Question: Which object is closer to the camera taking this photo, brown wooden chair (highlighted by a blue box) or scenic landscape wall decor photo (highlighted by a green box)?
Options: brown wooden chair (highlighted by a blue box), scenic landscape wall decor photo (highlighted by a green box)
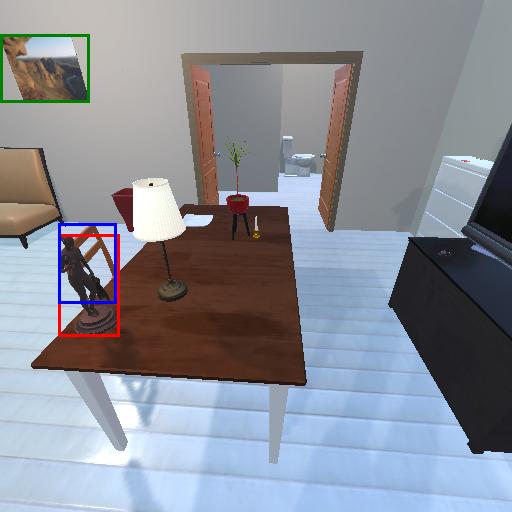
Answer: brown wooden chair (highlighted by a blue box)